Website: crate-barrel
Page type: payment
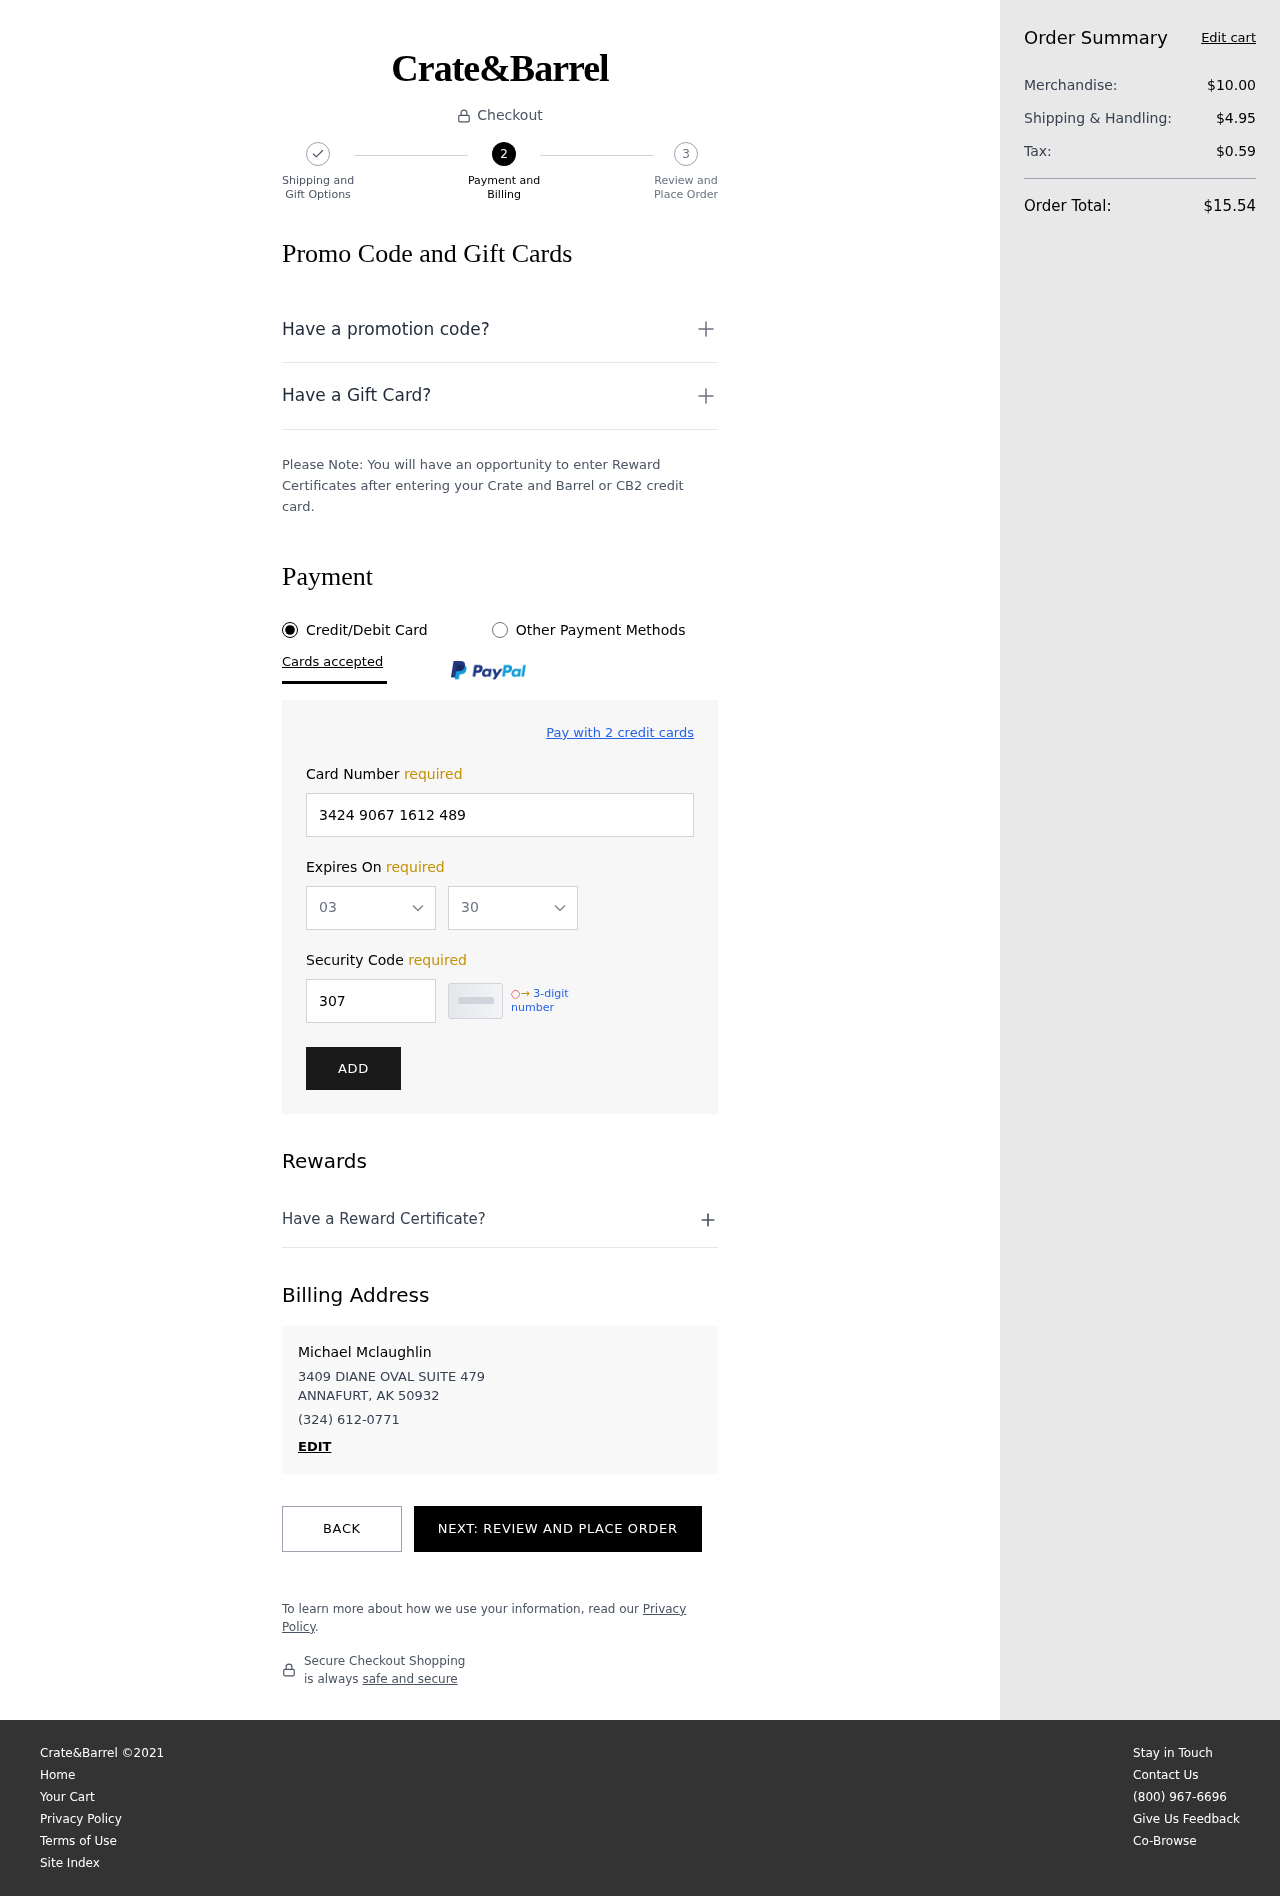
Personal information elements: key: PII_CARD_EXPIRY_MONTH
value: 03
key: PII_CARD_EXPIRY_YEAR
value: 30
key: PII_CITY_STATE_ZIP
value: ANNAFURT, AK 50932
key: PII_FULLNAME
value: Michael Mclaughlin
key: PII_PHONE
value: (324) 612-0771
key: PII_STREET
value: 3409 DIANE OVAL SUITE 479
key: PII_CARD_NUMBER
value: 3424 9067 1612 489
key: PII_CARD_CVV
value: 3071
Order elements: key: ORDER_SUBTOTAL
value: $10.00
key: ORDER_SHIPPING_COST
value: $4.95
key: ORDER_TAX
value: $0.59
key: ORDER_TOTAL
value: $15.54